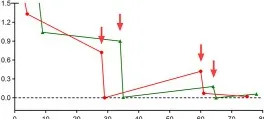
A peripheral blood flow cytometry immunophenotype showed depletion of CD20+ B lymphocytes in NBD patients with reduced-dosage rituximab treatment 100 mg IV once per week for 3 consecutive weeks. (F) The lower repopulation of CD19+CD27+ B lymphocytes paralleled that of CD19+ B cells after rituximab treatment.
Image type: pathology (masson_trichrome)